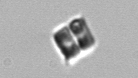
Label: Bacillariophyceae_morphotype1